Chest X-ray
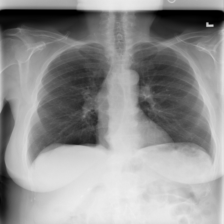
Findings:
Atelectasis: negative
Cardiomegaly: negative
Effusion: negative
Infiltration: negative
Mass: negative
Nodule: negative
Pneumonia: negative
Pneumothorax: negative
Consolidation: negative
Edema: negative
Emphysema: negative
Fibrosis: negative
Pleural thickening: negative
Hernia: negative